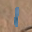
Label: 1